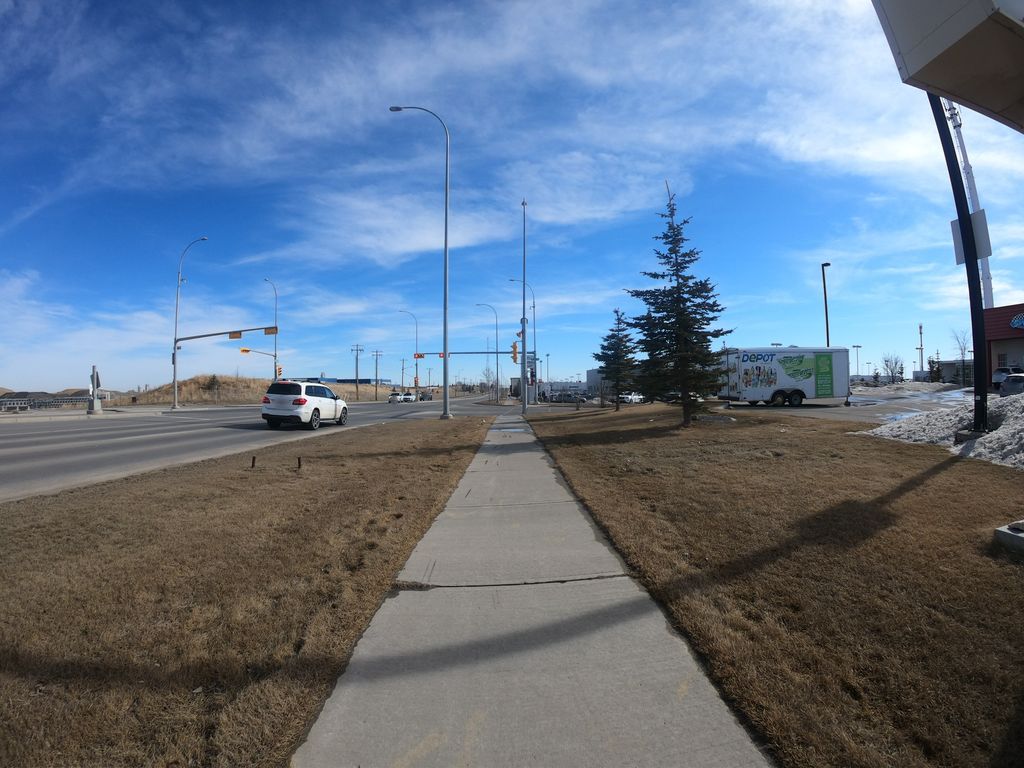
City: calgary